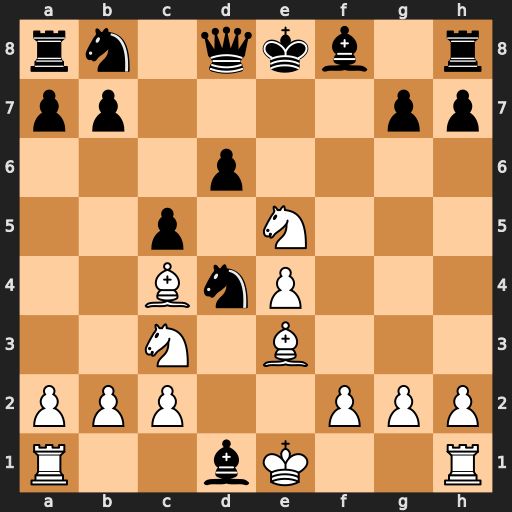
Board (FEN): rn1qkb1r/pp4pp/3p4/2p1N3/2BnP3/2N1B3/PPP2PPP/R2bK2R
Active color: w
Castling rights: KQkq
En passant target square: -
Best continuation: Bf7+ Ke7 Bg5#